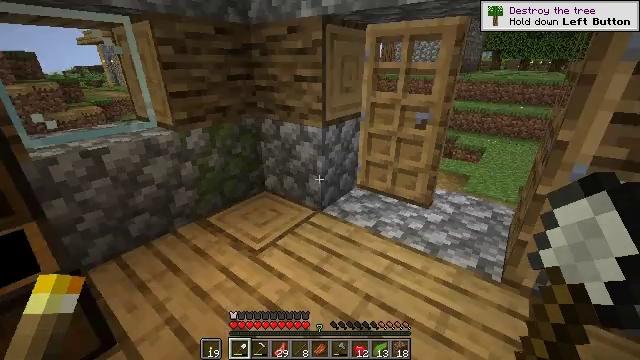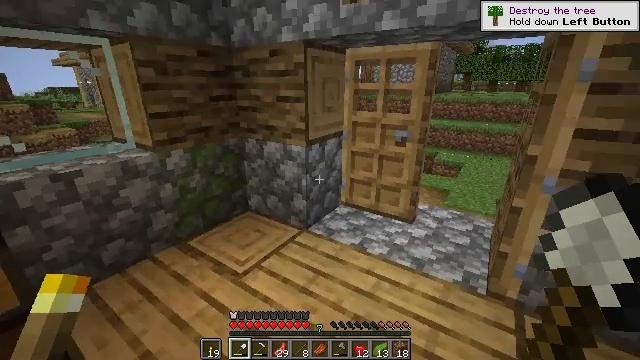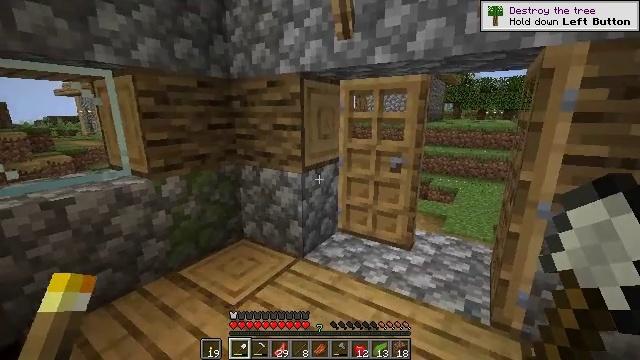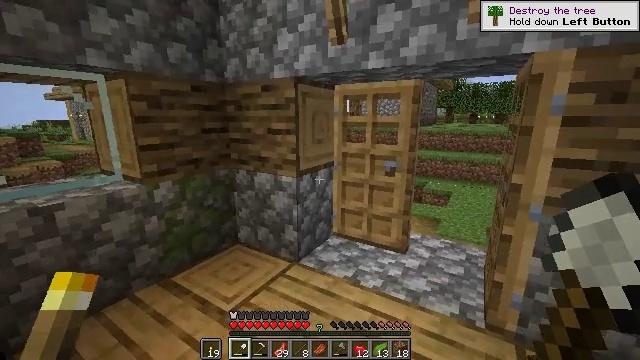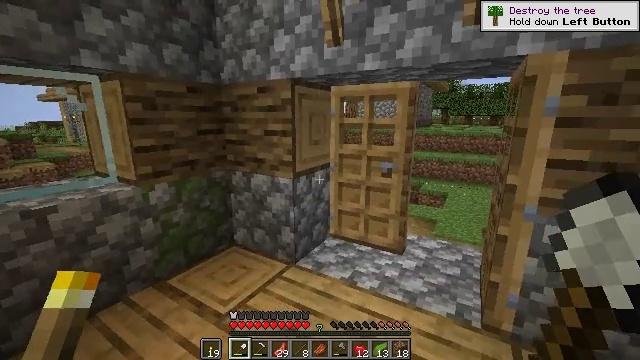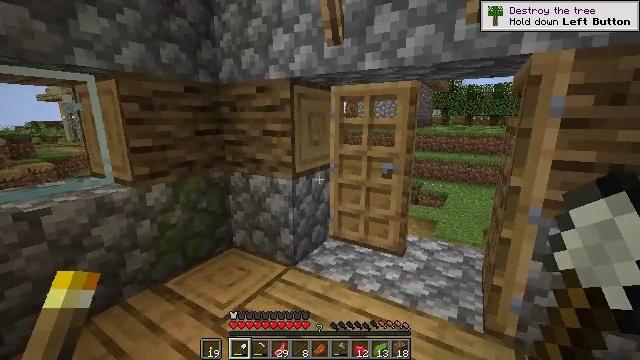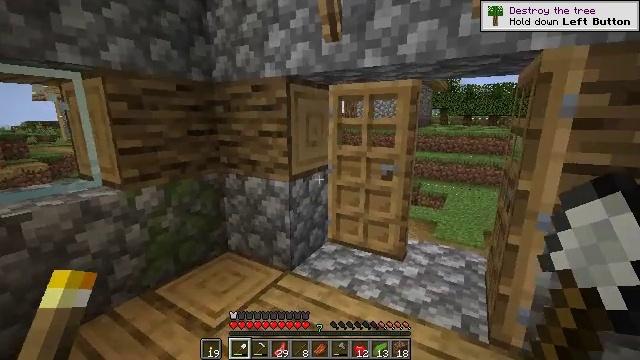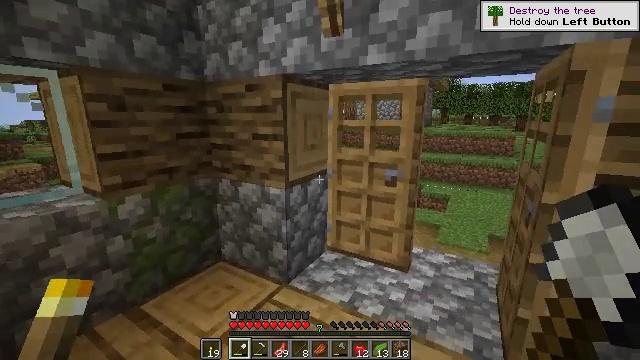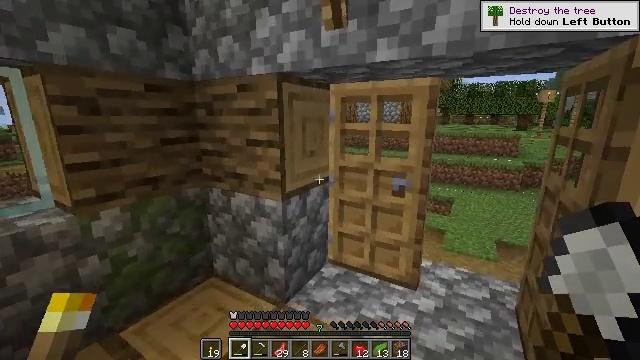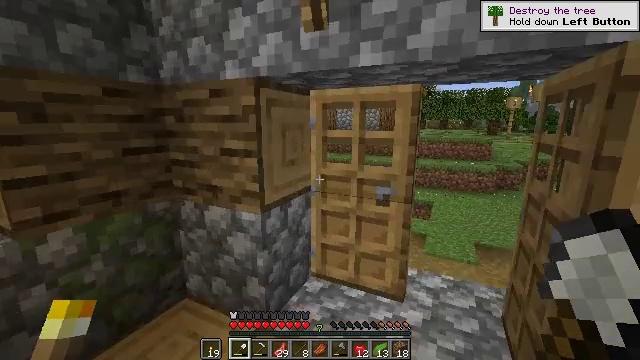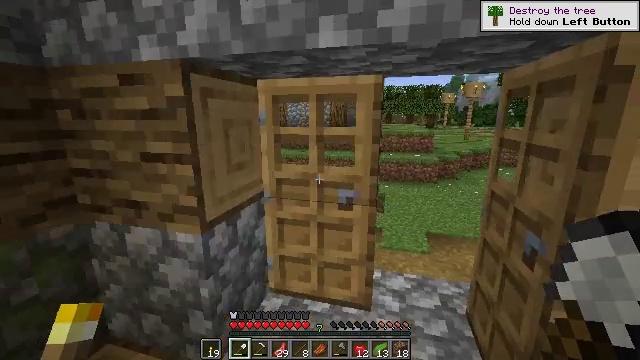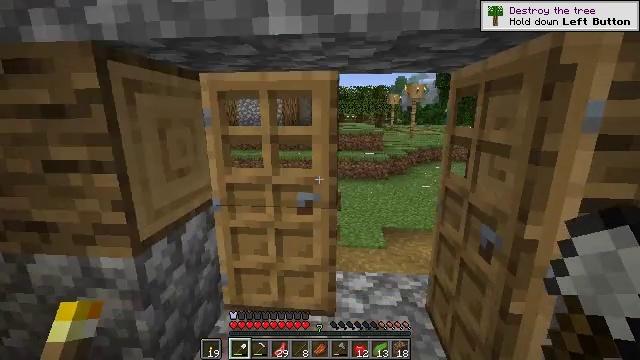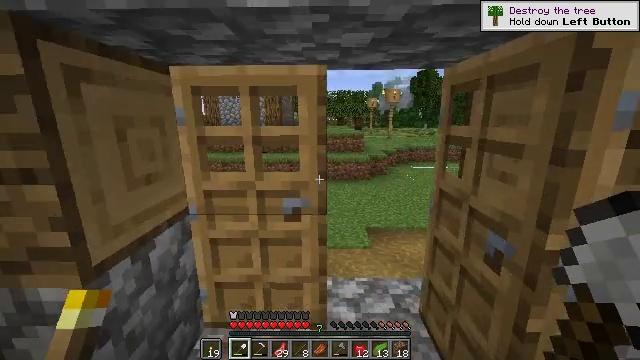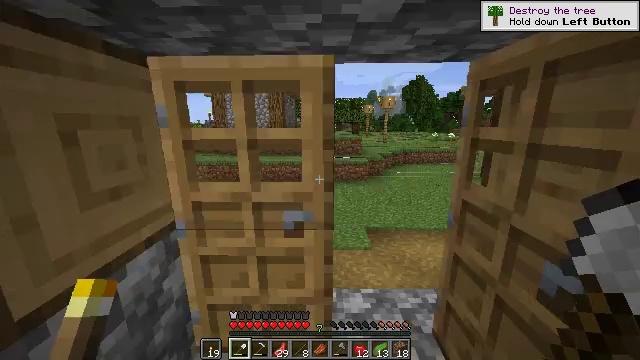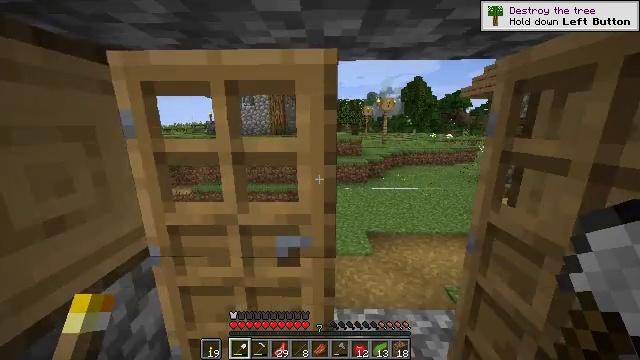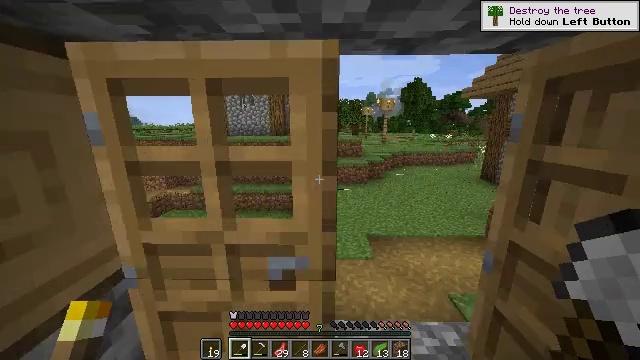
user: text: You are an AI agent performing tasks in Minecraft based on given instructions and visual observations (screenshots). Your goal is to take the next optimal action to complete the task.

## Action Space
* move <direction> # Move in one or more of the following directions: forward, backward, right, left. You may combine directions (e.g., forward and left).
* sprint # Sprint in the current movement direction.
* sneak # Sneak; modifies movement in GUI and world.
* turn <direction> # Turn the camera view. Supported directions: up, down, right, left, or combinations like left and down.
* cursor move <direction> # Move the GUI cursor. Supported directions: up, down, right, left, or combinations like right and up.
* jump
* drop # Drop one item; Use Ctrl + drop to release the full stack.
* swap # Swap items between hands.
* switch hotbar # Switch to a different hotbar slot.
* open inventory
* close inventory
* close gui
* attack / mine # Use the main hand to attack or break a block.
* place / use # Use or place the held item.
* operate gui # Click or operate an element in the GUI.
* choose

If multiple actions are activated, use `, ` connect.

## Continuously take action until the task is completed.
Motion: motion action
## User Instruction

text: Mine the yellow bed to pick it up.
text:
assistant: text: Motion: turn right and up
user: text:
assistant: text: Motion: turn up
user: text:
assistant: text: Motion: turn right
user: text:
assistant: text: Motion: no_op
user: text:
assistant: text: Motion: move forward
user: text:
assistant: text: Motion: move forward
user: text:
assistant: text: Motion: move forward
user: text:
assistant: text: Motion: move forward
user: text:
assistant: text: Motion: move forward, turn right and up
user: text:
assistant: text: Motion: move forward, turn right and down
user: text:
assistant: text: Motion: move forward, sprint, turn right
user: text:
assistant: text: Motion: move forward, sprint, turn right
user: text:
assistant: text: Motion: move forward, sprint
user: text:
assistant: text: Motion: move forward, sprint
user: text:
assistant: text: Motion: move forward
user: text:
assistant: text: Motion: move forward
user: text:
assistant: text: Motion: move forward
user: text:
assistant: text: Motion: move forward, turn right
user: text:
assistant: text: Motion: move forward, turn right
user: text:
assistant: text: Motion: move forward, turn right
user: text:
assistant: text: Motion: move forward
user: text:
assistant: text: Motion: move forward and move right
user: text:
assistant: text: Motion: move forward and move right
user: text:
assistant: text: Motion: move forward and move right
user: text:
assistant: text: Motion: move forward and move right, sprint, turn left
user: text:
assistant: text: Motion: move forward and move right, sprint
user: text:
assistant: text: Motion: move forward, sprint
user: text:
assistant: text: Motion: move forward, sprint
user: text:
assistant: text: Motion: move forward, sprint
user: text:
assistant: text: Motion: move forward